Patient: sex M, age 44
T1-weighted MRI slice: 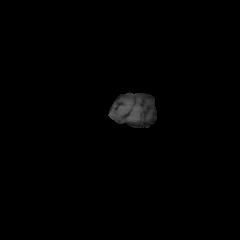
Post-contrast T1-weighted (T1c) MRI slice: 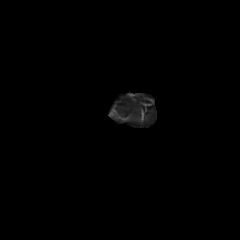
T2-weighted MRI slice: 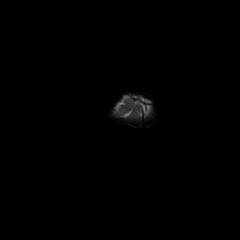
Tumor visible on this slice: no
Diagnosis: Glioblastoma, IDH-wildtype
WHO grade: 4